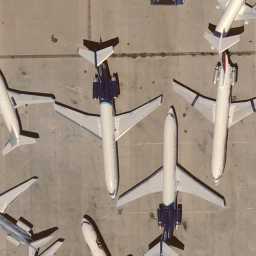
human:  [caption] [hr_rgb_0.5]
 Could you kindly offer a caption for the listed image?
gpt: There are many airplanes scattered at the airport .

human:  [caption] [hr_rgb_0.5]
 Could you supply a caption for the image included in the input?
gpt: Seven airplanes are stopped dispersedly at the airport .

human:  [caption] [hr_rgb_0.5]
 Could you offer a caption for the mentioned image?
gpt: Many different kinds of airplanes are stopped at the airport .

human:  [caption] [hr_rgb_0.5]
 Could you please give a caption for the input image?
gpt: Many airplanes scattered at the airport .

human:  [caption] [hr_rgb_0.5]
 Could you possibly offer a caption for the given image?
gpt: Seven different airplanes are stopped dispersedly at the airport .